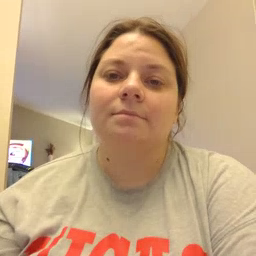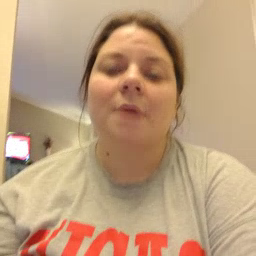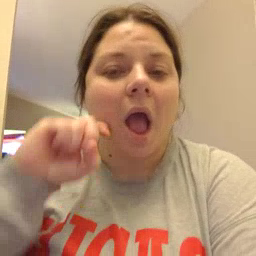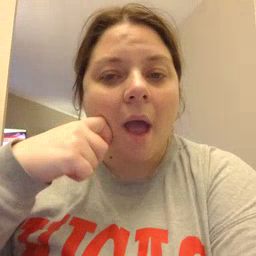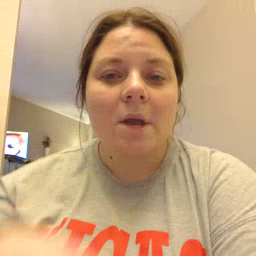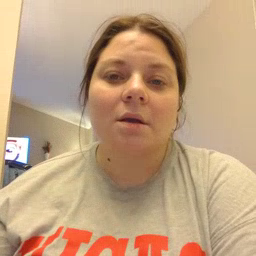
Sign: apple